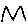
Label: zigzag